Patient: sex M, age 48
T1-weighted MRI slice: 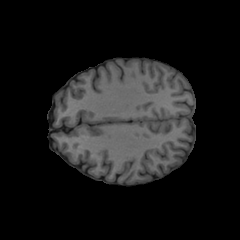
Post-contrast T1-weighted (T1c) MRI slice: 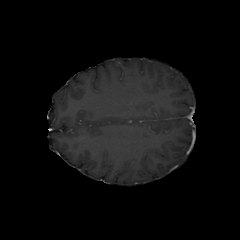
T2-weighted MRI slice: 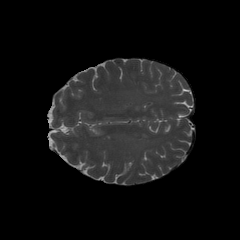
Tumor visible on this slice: no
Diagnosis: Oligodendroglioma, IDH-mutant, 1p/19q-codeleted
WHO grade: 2